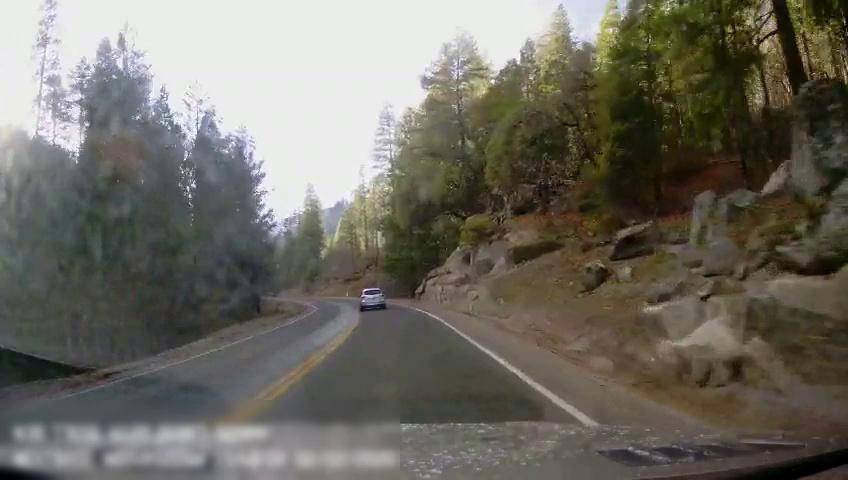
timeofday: Day
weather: Sunny
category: Drivable Space
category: Vehicles | Car
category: Lanes | Opposite Lane
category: Lanes | Current Lane
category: Lanes | Current Lane
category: Lanes | Current Lane